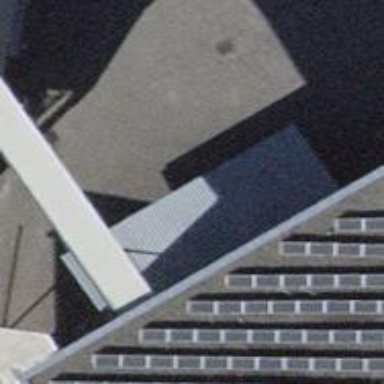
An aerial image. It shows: View of roof of building.